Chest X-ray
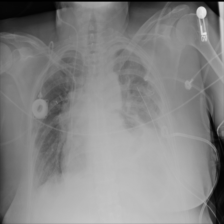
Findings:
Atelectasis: negative
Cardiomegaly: negative
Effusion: positive
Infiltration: negative
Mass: negative
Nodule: negative
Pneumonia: negative
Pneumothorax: negative
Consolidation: negative
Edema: negative
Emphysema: negative
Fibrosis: negative
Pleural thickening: negative
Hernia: negative